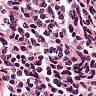
Metastatic tissue present: no